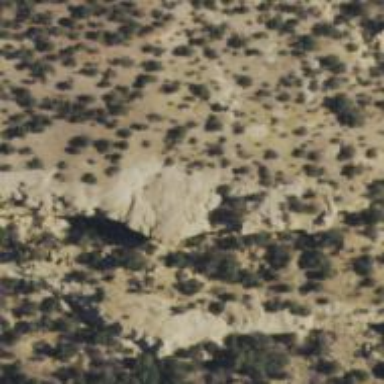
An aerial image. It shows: Natural cliff.